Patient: sex F, age 26
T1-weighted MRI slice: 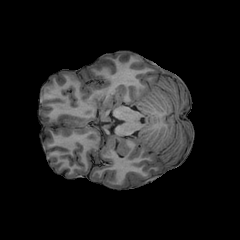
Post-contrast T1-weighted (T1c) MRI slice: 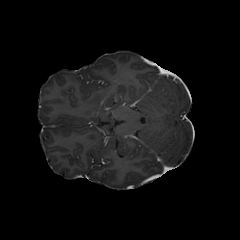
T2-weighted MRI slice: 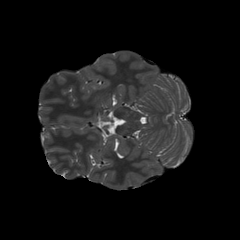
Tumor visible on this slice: no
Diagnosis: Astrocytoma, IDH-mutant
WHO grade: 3